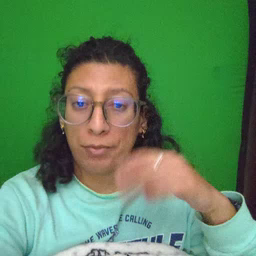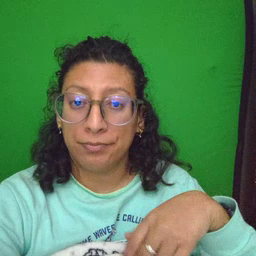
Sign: dog